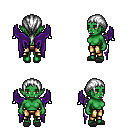
a pixel art fantasy rpg character, female body template, orc, green skin, purple wings, gold greaves, white ponytail hairstyle, gray slippers, four views (front, back, left, right), 2x2 character sprite sheet, small pixel art, hard edges, no anti-aliasing